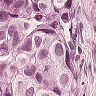
Metastatic tissue present: yes